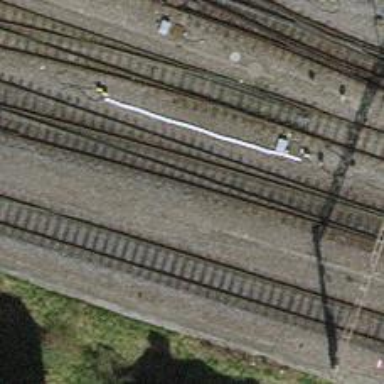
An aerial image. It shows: Contact line indicates electrification.